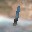
Label: 1